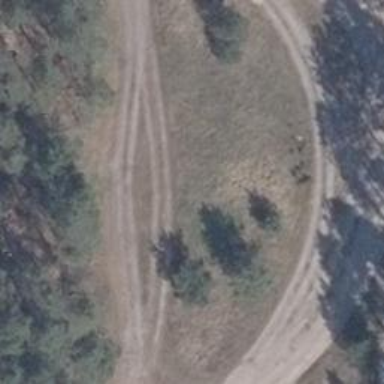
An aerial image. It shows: Sandy track road with grade3 tracktype.